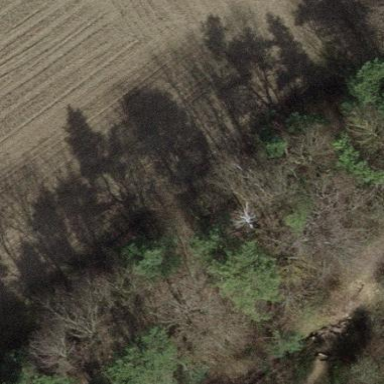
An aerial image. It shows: Forest with mixed leaf types and cycles.